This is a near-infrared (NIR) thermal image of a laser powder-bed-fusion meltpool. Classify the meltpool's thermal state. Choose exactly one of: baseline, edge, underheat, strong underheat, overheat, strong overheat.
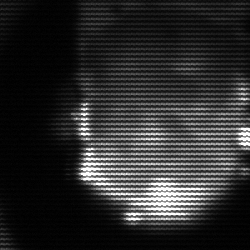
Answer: baseline